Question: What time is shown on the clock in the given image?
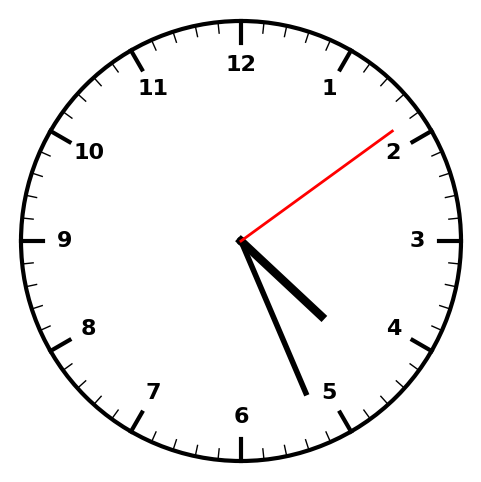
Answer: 04:26:09